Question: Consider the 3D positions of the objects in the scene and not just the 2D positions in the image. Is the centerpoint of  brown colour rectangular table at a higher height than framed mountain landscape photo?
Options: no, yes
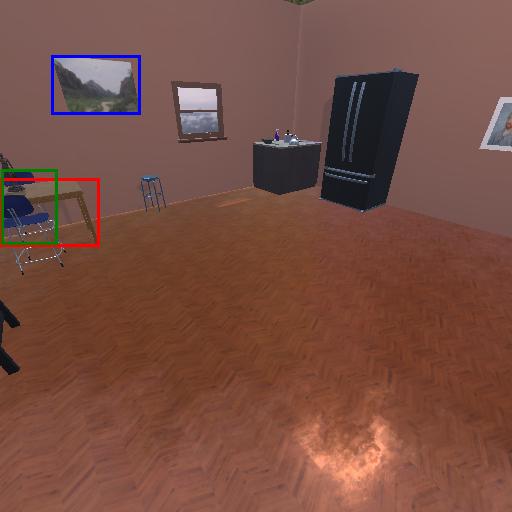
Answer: no